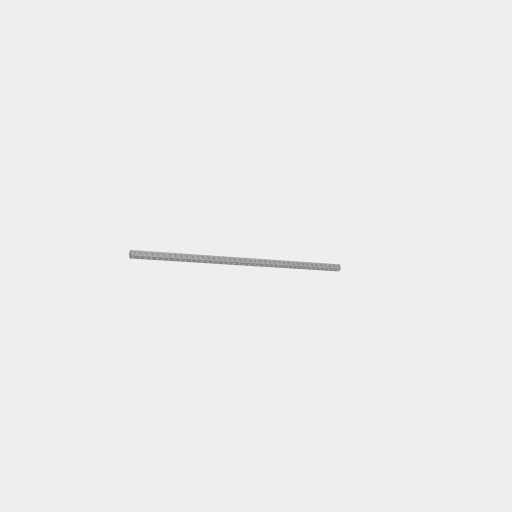
Part: SquareBeam41H